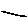
Label: line